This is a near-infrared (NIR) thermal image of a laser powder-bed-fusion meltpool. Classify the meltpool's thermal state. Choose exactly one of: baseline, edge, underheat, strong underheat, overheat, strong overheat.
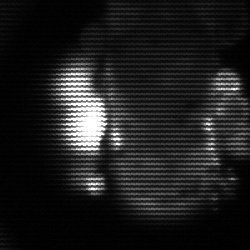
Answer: strong underheat